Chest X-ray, PA view. Patient: 31 years old, sex M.
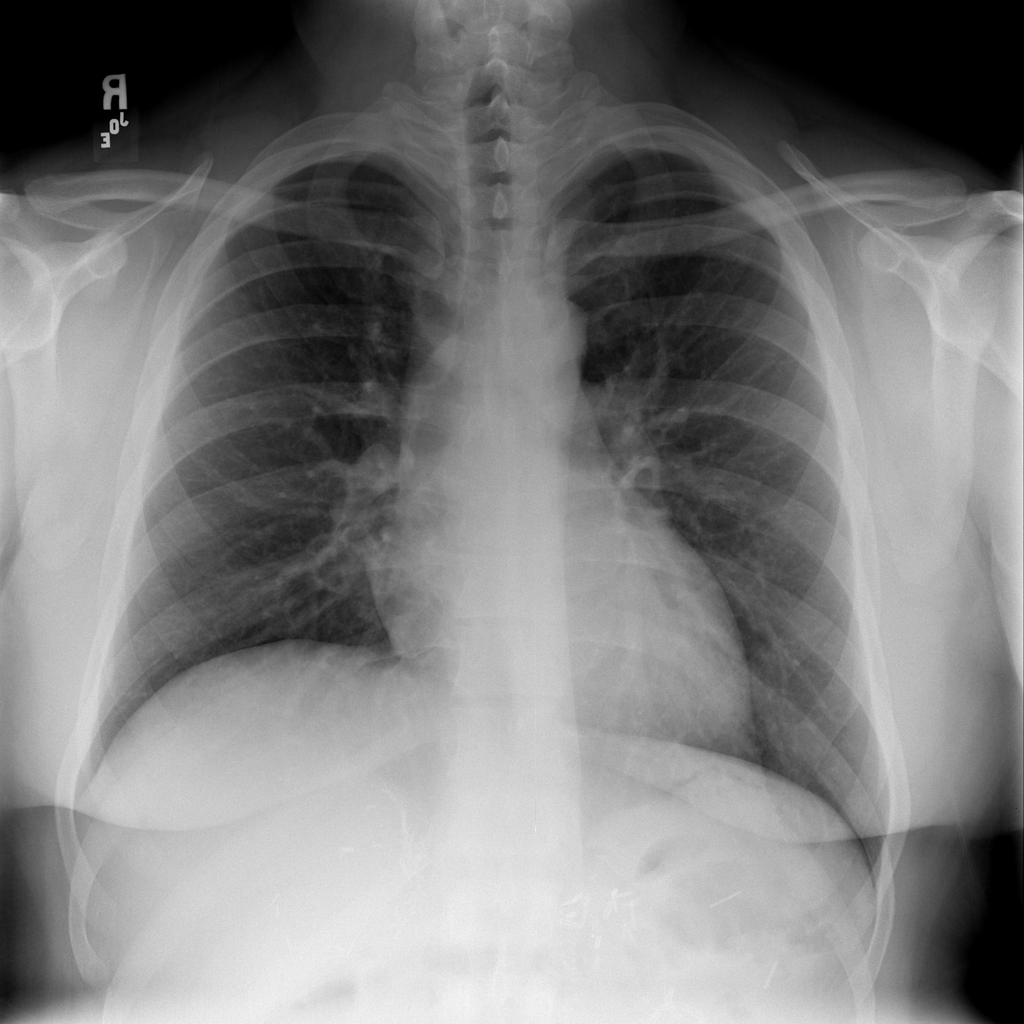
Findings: Infiltration